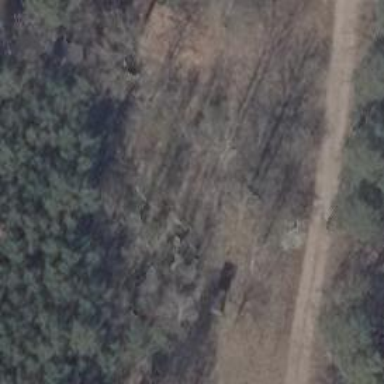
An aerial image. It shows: Shelter that serves as hunting stand.